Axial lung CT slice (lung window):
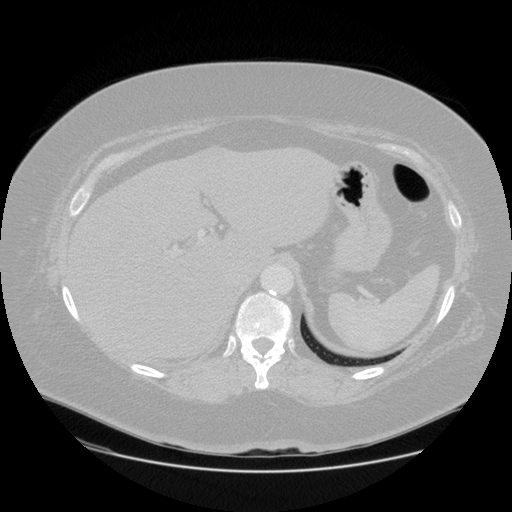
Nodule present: no